The image is the raw time-domain waveform of a rolling-element bearing's vibration signal. Classify the bearing condition as one of: normal, inner_race, outer_race, ball.
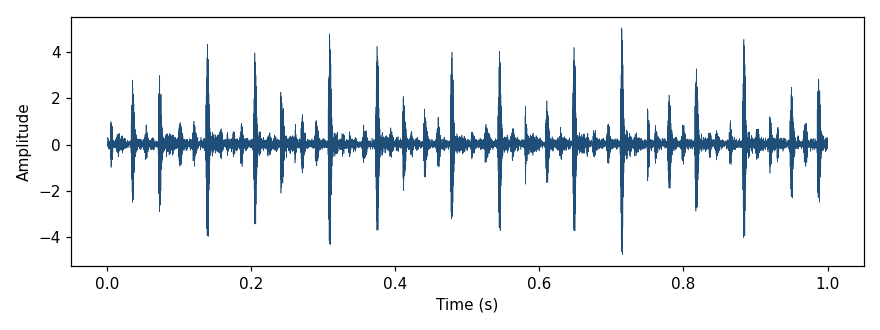
Answer: outer_race